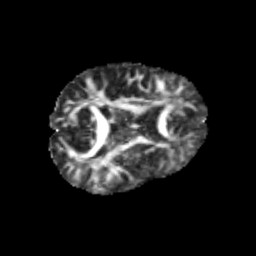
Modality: FA
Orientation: axial
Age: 11
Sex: male
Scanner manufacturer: siemens
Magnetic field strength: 3 T
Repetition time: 3.8 s
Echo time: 0.07 s